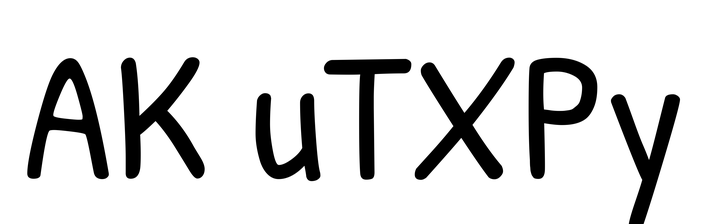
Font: PatrickHand-Regular